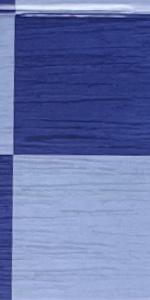
Label: Empty